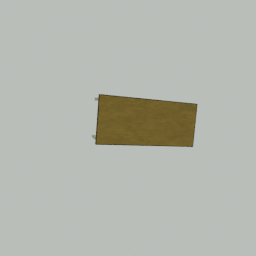
Label: furniture